Question: I have an array of users, Like so :
'''
Andrew Smith
Alex Williams
Sam White
Stuart Smith
'''
I am looking to use <URL> to create a list that would look like so....
'''
A
Andrew Smith
Alex Williams
S
Sam White
Stuart Smith
'''
I have made an attempt at this using a PHP Foreach loop and a break, But each user has a seperate ul each time.
My current code is as follows :
'''
<?php
$currentLetter = '';
foreach($pupils['user'] as $pupil)
{
$firstLetter = substr($pupil->profile_name, 0, 1);
?>
<?php
if ($firstLetter !== $currentLetter) { ?>
<!-- SHOW FIRST LETTER -->
<div class="ioslist-group-container">
<div class="ioslist-group-header">
<strong>
<?php echo $firstLetter; ?>
</strong>
</div><!-- /.ioslist-group-header -->
<?php $currentLetter = $firstLetter; ?>
<?php } ?>
<ul>
<li>
<a href="<?php echo base_url('admin/pupil/view'); ?>/<?php echo $pupil->user_id; ?>">
<?php echo $pupil->profile_name; ?>
</a>
</li>
</ul>
</div><!-- /.iostlist-group-container -->
<?php } // END FOREACH ?>
'''
My HTML is being outputted as this :
'''
<div id="pupil-list">
<!-- SHOW FIRST LETTER -->
<div class="ioslist-group-container">
<div class="ioslist-group-header">
<strong>
A </strong>
</div><!-- /.ioslist-group-header -->
<ul>
<li>
<a href="http://local.wld-hub/admin/pupil/view/10">
Adam Bragg </a>
</li>
</ul>
</div><!-- /.iostlist-group-container -->
<!-- SHOW FIRST LETTER -->
<div class="ioslist-group-container">
<div class="ioslist-group-header">
<strong>
S </strong>
</div><!-- /.ioslist-group-header -->
<ul>
<li>
<a href="http://local.wld-hub/admin/pupil/view/11204">
Sam acclaiminapp </a>
</li>
</ul>
</div><!-- /.iostlist-group-container -->
<ul>
<li>
<a href="http://local.wld-hub/admin/pupil/view/11194">
Sam NormalEmail </a>
</li>
</ul>
</div>
'''
The last 2 elements are breaking out of the ""

Where am I going wrong and how can I correct it?
Cheers
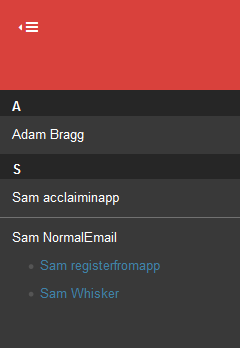
Answer: You make user list with only one item each time.
'''
<?php
// Display user list
$currentLetter = '';
foreach($pupils['user'] as $pupil)
{
$firstLetter = $pupil->profile_name[0];
if($firstLetter !== $currentLetter)
{
// If it's not the first loop, we close the list and block containers
if($currentLetter !== '')
{
?>
</ul>
</div>
<?php
}
?>
<!-- SHOW FIRST LETTER -->
<div class="ioslist-group-container">
<div class="ioslist-group-header">
<strong><?php echo $firstLetter; ?></strong>
</div><!-- /.ioslist-group-header -->
<ul>
<?php
}
?>
<li><?php echo $pupil->profile_name; ?></li>
<?php
}
// Close the last list and block containers
?>
</ul>
</div>
<?php
// End of display
'''